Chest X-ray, PA view. Patient: 58 years old, sex M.
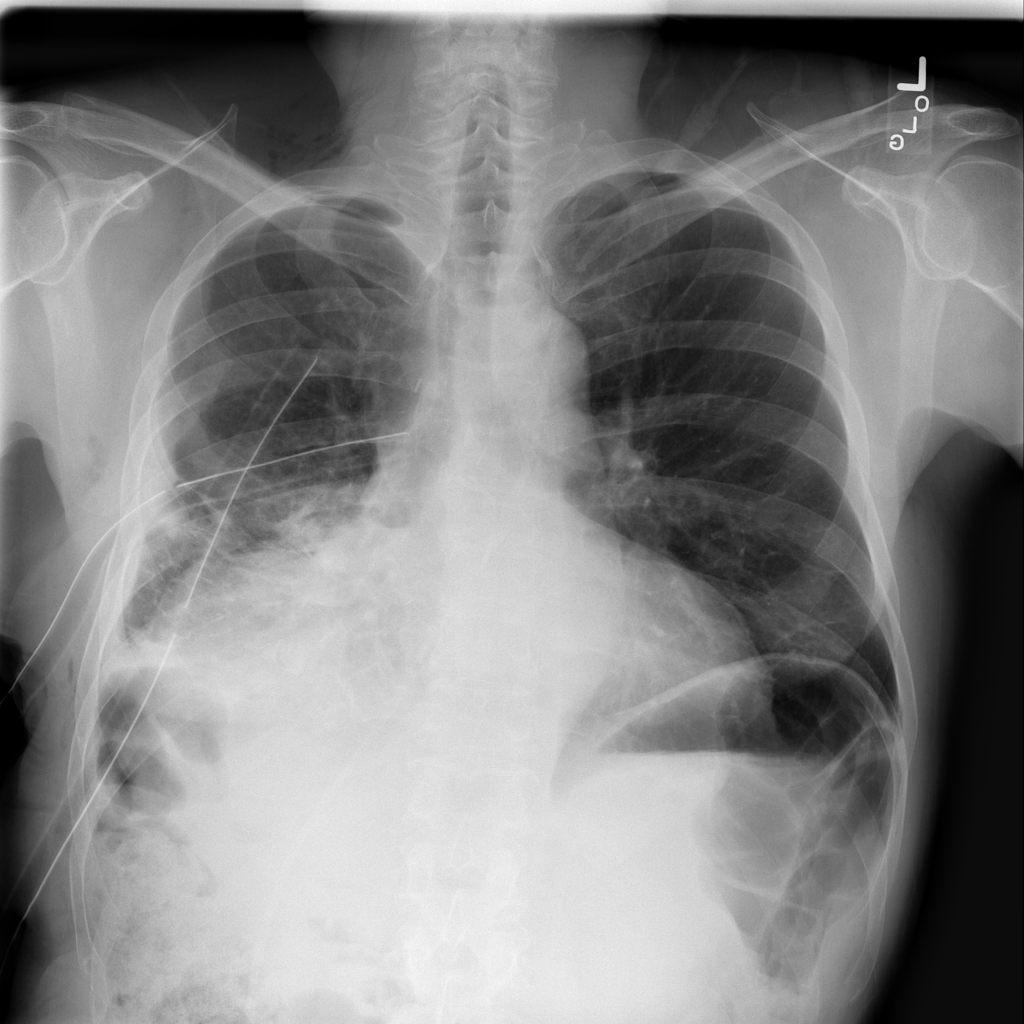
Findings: No Finding